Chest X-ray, PA view. Patient: 12 years old, sex M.
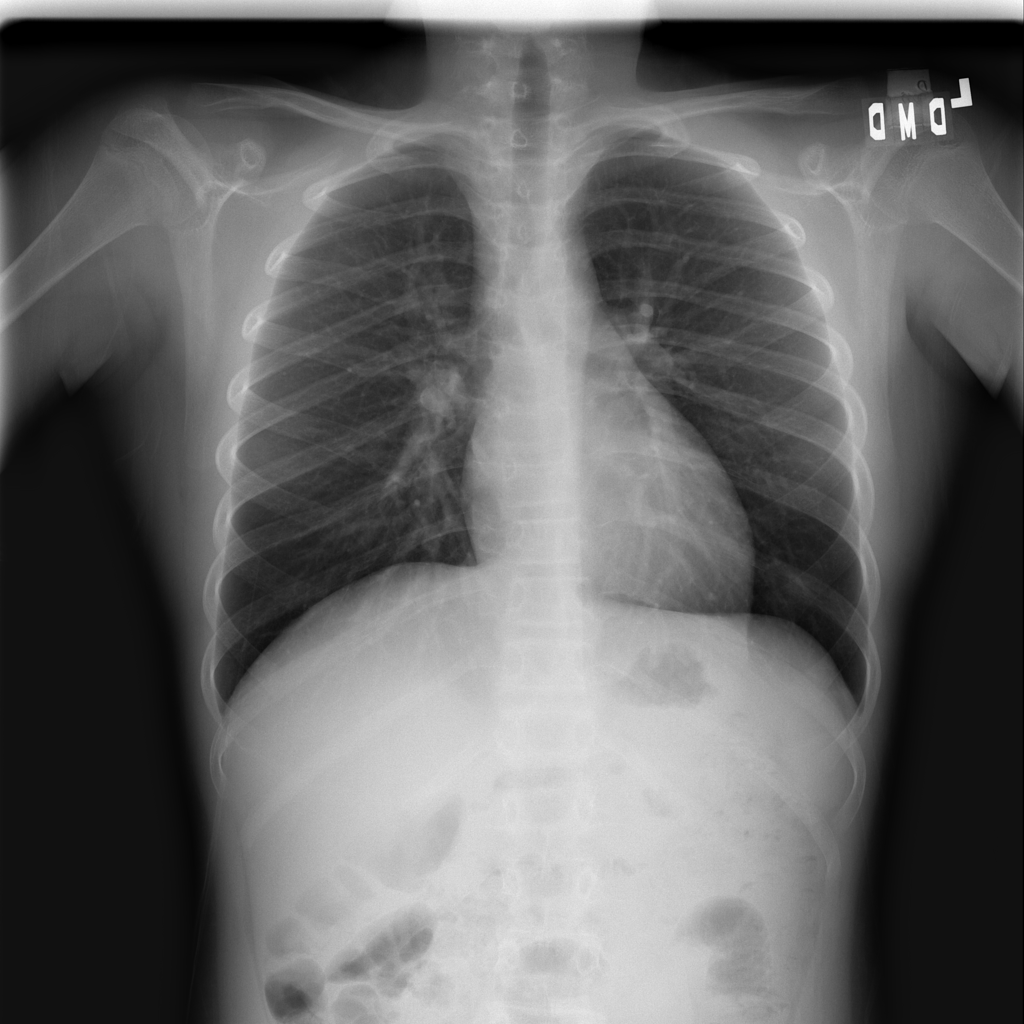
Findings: No Finding